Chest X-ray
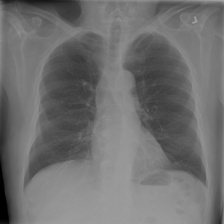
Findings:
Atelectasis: positive
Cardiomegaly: negative
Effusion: negative
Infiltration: negative
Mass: negative
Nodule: negative
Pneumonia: negative
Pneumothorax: negative
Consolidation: negative
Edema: negative
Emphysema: negative
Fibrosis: negative
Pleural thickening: negative
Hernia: negative